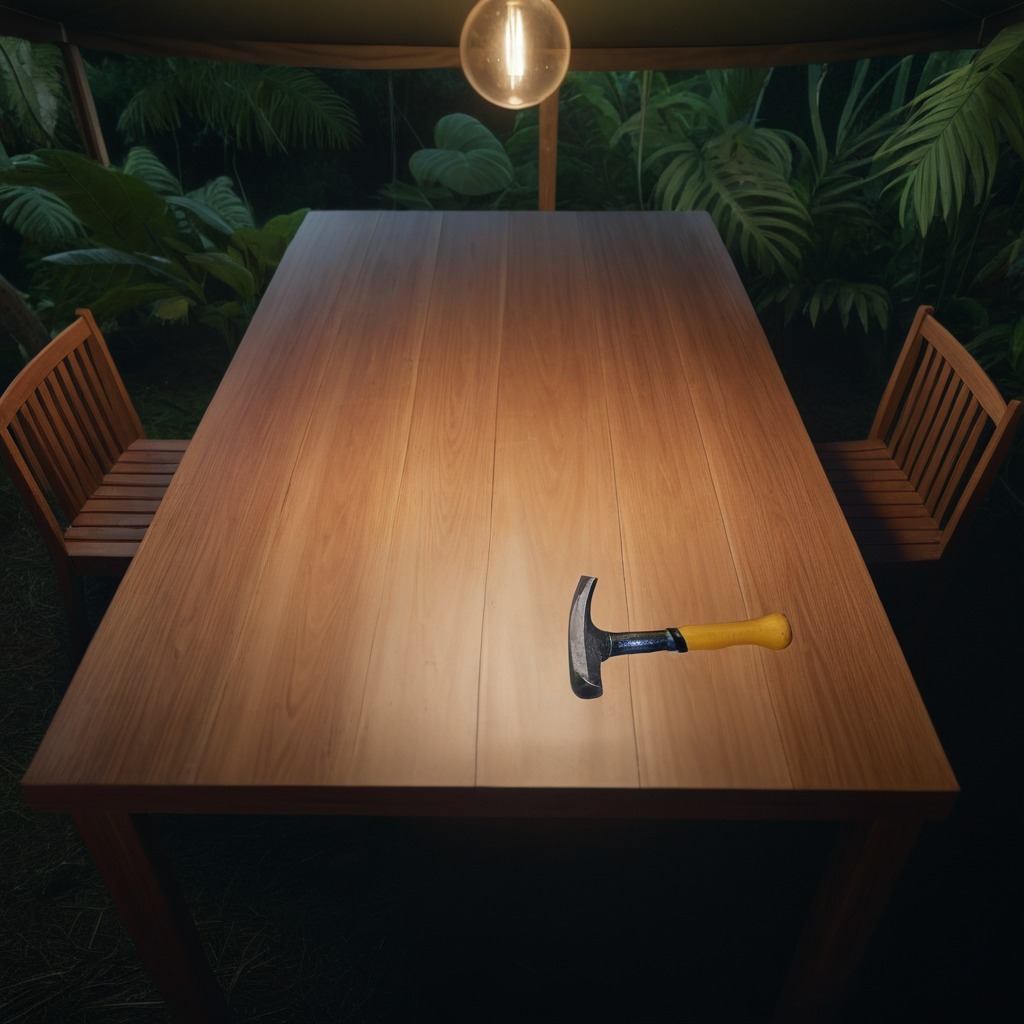
A hammer is lying on a wooden table inside a jungle field workshop tent at night.